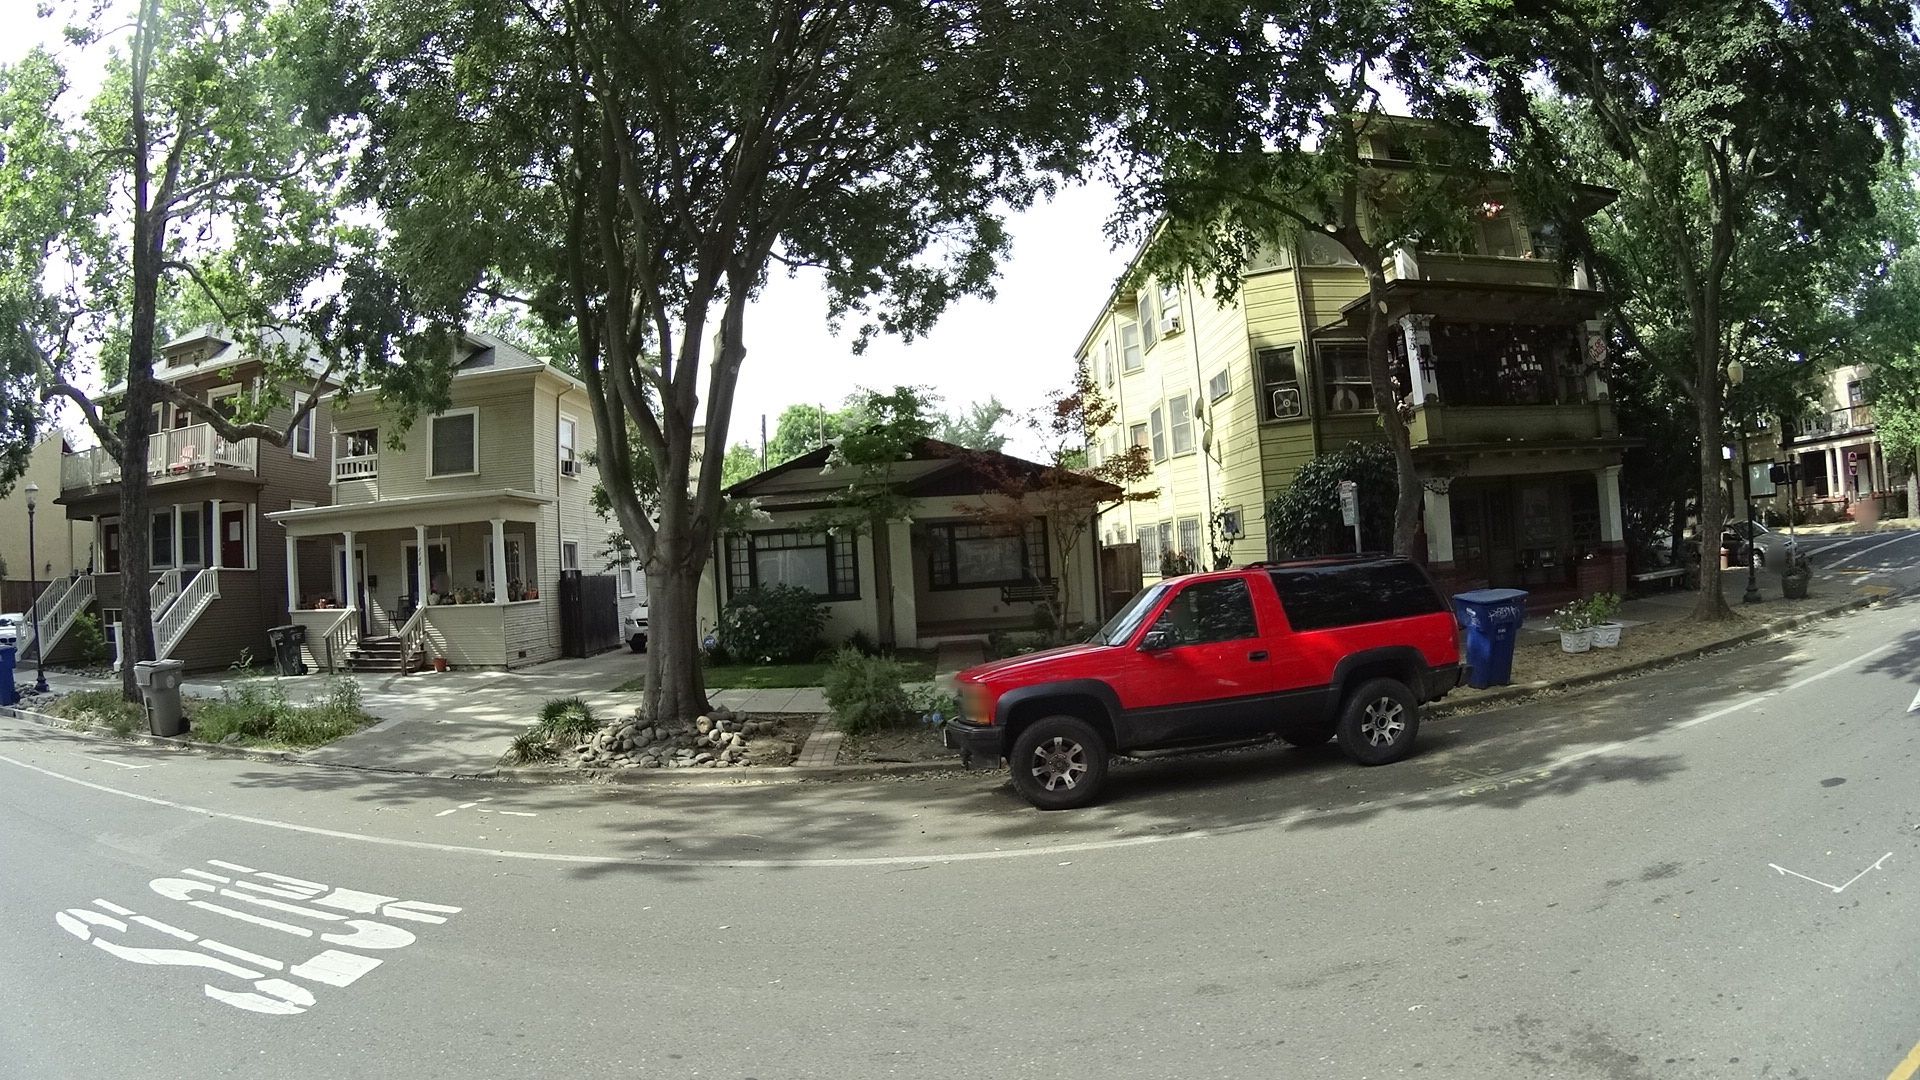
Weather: clear
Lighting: day
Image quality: good
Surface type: driving surface
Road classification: tertiary
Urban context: urban centre
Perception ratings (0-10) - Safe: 7.78, Lively: 8.2, Beautiful: 7.52, Boring: 2.04, Depressing: 2.63, Wealthy: 7.34